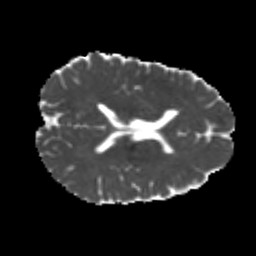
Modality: MD
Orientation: axial
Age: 20
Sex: male
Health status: healthy
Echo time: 0.074 s